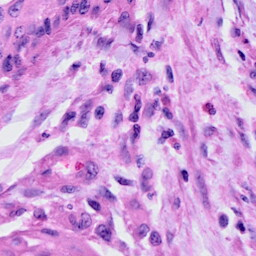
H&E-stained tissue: Cervix